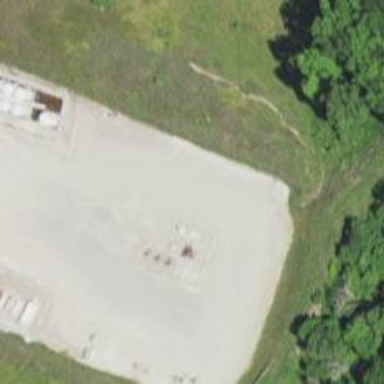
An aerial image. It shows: Petroleum well.